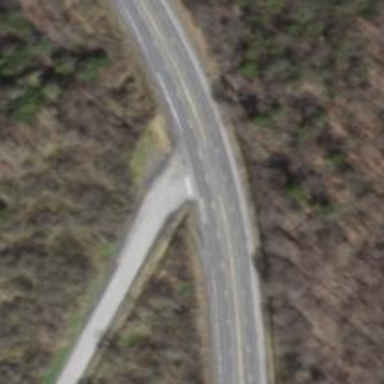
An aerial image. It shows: Asphalt road classified as trunk highway.